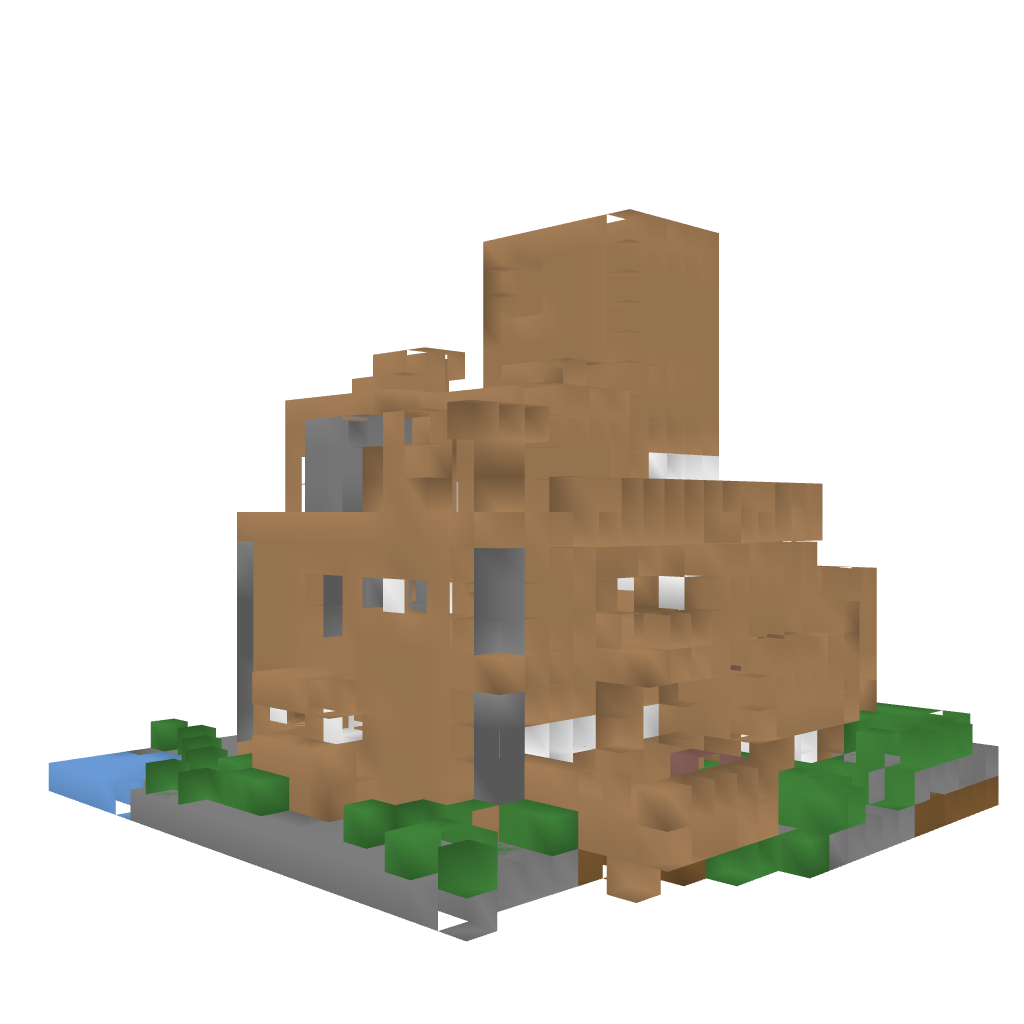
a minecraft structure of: AhmetEmin wood Villa bad low quality